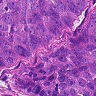
Metastatic tissue present: yes